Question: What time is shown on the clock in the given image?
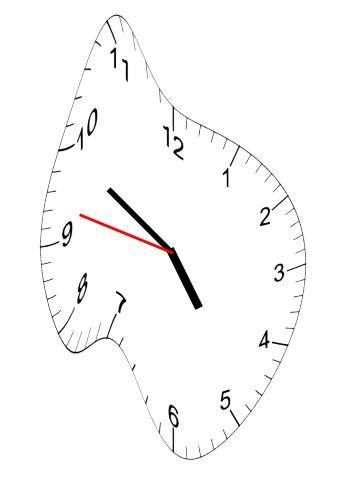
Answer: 04:49:47